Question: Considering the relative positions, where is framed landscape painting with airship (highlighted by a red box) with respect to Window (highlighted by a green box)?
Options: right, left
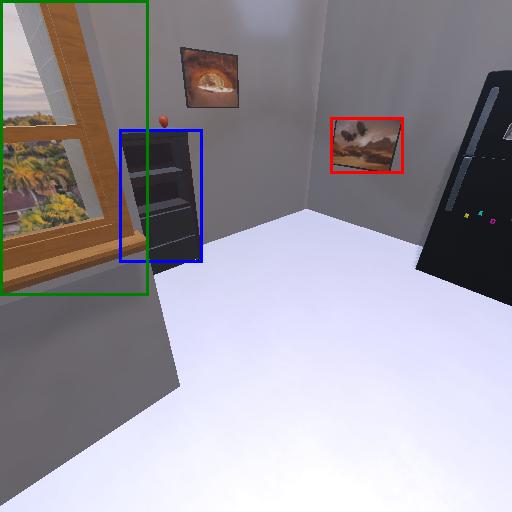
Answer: right